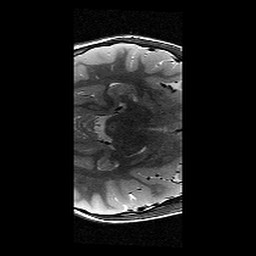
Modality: T2w
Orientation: axial
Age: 10
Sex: female
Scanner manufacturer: siemens
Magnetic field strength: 3 T
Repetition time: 9.23 s
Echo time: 0.067 s